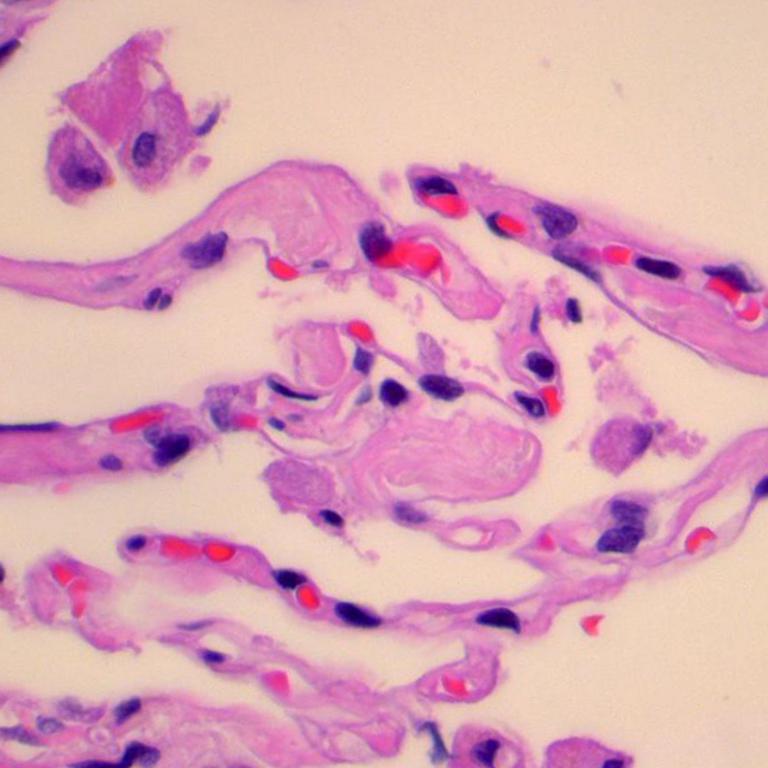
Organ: lung
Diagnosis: benign